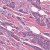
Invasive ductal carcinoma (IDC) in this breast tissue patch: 1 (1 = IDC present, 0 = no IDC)